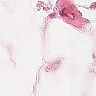
Metastatic tissue present: no